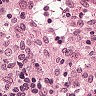
Metastatic tissue present: no